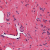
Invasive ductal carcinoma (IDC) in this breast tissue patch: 0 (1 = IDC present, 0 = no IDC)